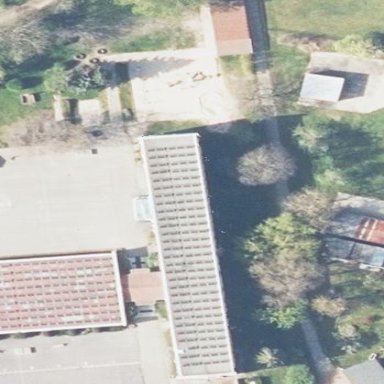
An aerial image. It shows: School building with small solar photovoltaic panel generator installed on the roof. The generator is solar panel producing electricity.